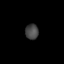
Tissue: lung
Cell type: Endothelial cells
Senescence score: 0.6388
Nuclear area (px): 196
Mean DAPI intensity: 70.056